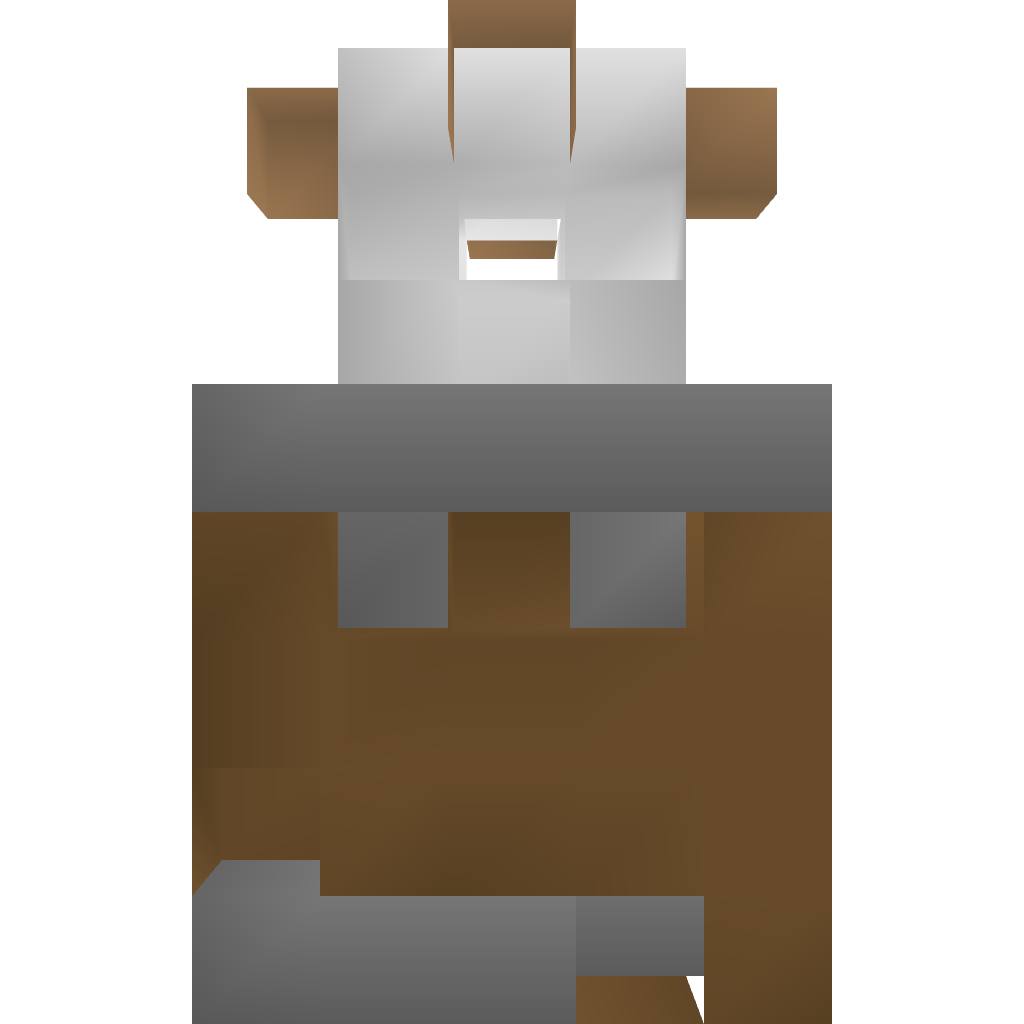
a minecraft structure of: bad shape low quality 60% earth